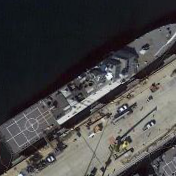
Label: Freedom-class_combat_ship